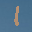
Label: 1